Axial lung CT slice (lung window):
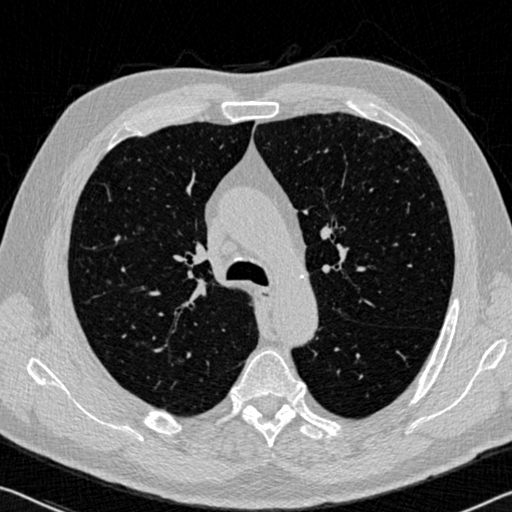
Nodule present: no